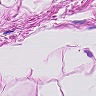
Metastatic tissue present: no